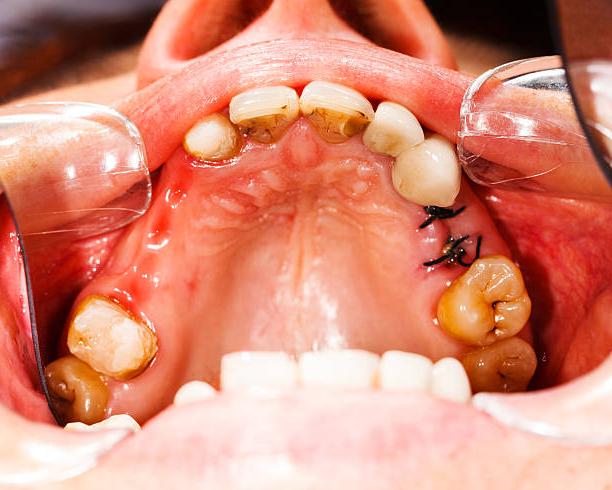
Condition: Gingivitis